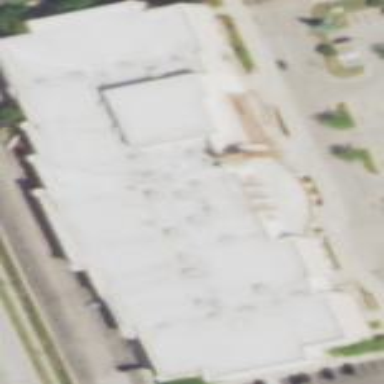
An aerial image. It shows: Cinema located in retail building.